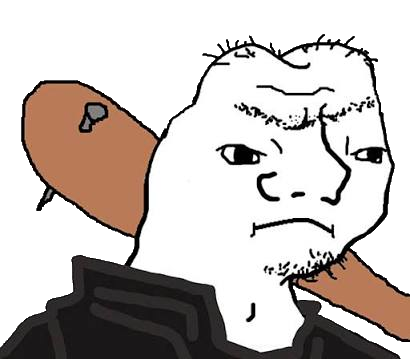
Label: 5_Grug